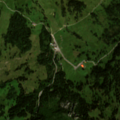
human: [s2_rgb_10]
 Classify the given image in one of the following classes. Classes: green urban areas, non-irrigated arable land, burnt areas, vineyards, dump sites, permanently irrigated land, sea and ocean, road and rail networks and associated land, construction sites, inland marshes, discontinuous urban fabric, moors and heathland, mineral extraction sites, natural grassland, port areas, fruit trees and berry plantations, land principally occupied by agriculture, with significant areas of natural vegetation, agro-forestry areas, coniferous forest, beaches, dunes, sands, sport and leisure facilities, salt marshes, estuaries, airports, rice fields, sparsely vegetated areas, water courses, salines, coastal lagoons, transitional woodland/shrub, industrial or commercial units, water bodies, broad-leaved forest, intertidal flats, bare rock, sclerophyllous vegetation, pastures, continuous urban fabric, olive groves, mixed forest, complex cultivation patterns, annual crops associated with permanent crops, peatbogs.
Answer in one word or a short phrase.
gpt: coniferous forest, natural grassland